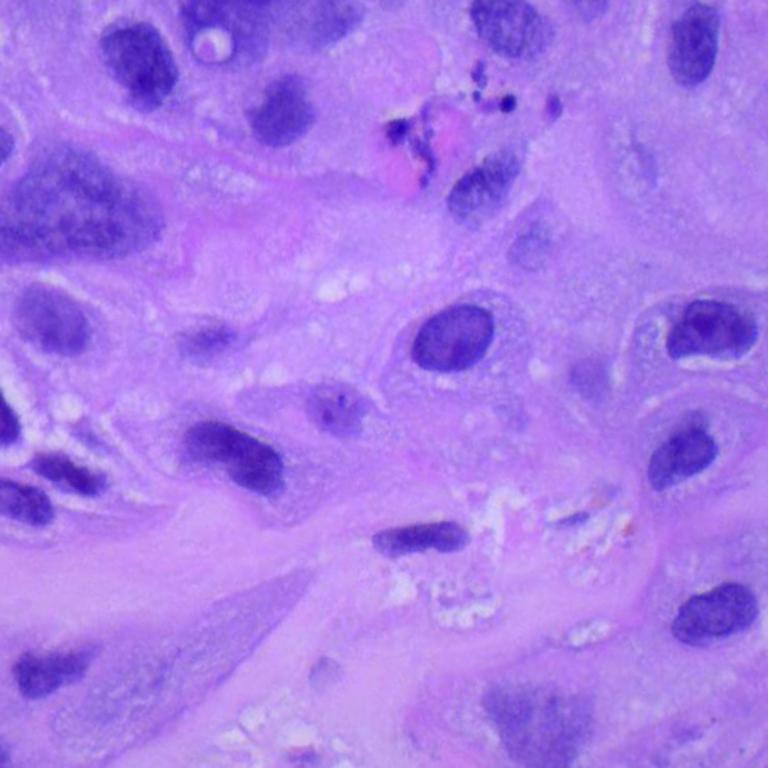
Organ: lung
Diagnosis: squamous carcinomas